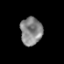
Tissue: prostate
Cell type: Fibroblasts
Senescence score: 0.6997
Nuclear area (px): 594
Mean DAPI intensity: 134.407